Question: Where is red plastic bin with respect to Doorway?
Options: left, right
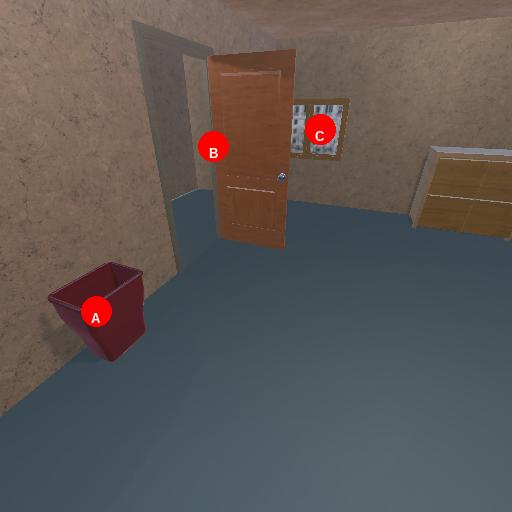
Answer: left